Question: Would appreciate it if anyone can help me out with the problem I am having while developing the flutter app, Since I am relatively new to flutter, I am using the Expanded(parent) widget under which I am using multiple widgets, & Click on of the widget I am showing alert dialog which has text input, but when someone focuses on the text input I am getting this error. I am wrapping my alert dialog widget under the SingleChildScrollView widget but still getting the error.
'''
///--------Parent WIdget Code------------------------Expanded(
// flex: 1,
// child: SingleChildScrollView(
child: Container(
padding: const EdgeInsets.all(0),
// height: 100,
color: Colors.white,
child: Column(
crossAxisAlignment: CrossAxisAlignment.center,
children: [
Column(
children: [
SingleChildScrollView(
child: FutureBuilder(
future: getData(),
builder: (context, snapshot) {
return snapshot.hasData
? Column(
children: [
Container(
padding:
const EdgeInsets.fromLTRB(10, 70, 0, 10),
child: const Text("Select Shuttle ID",
style:
TextStyle(fontWeight: FontWeight.bold)),
),
Container(
padding:
const EdgeInsets.fromLTRB(20, 0, 0, 10),
child: DropdownButton<String>(
hint: const Text("Select Shuttle ID"),
value: dropdownValue,
icon: const Icon(Icons.arrow_downward),
elevation: 16,
style: const TextStyle(
color: Colors.deepPurple),
underline: Container(
height: 2,
width: 50,
color: Colors.deepPurpleAccent,
),
onChanged: (String? value) {
setState(() {
dropdownValue = value!;
print(
'Selected One: $dropdownValue');
filterData(dropdownValue);
// print(list);
});
},
items: getListData()))
],
)
: const Center(
child: CircularProgressIndicator(
strokeWidth: 3,
),
);
},
)),
Row(
children: [
Container(
// height: 10,
padding: const EdgeInsets.fromLTRB(70, 50, 10, 0),
child: Wrap(children: [
InkWell(
child: Column(
mainAxisSize: MainAxisSize.min,
children: [
Container(
width: 50,
height: 50,
child: Image.asset(
'assets/images/home-page.png'),
),
const SizedBox(
height: 10,
),
const Text(
'Home',
style: TextStyle(
color: Colors.black,
fontWeight: FontWeight.bold),
),
],
),
onTap: () {
GetHome(context);
},
),
])),
Container(
padding: const EdgeInsets.fromLTRB(30, 70, 10, 10),
child: Column(
children: [
Container(
child: BatteryIndicator(
batteryFromPhone: false,
batteryLevel: batteryLevel,
style: BatteryIndicatorStyle.values[0],
colorful: true,
showPercentNum: true,
mainColor: Colors.blue,
size: 25.0,
ratio: 4.0,
showPercentSlide: true,
),
),
const SizedBox(
height: 25,
),
const Text(
'Battery',
style: TextStyle(fontWeight: FontWeight.bold),
)
],
))
],
),
Row(
children: [
Container(
height: 10,
)
],
),
Row(
children: [
Container(
// height: 10,
padding: const EdgeInsets.fromLTRB(40, 50, 10, 0),
child: Wrap(children: [
InkWell(
child: Column(
mainAxisSize: MainAxisSize.min,
children: [
Container(
width: 50,
height: 50,
child: Image.asset(
'assets/images/inventory.png'),
),
const SizedBox(
height: 10,
),
const Text(
'Inventory Check',
style: TextStyle(
color: Colors.black,
fontWeight: FontWeight.bold),
)
],
),
onTap: () {
GetInventory(context);
},
),
])),
Container(
// height: 10,
padding: const EdgeInsets.fromLTRB(10, 50, 10, 0),
child: Wrap(children: [
InkWell(
child: Column(
mainAxisSize: MainAxisSize.min,
children: [
Container(
width: 50,
height: 50,
child:
Image.asset('assets/images/distance.png'),
),
const SizedBox(
height: 10,
),
const Text(
'Pallet Distance',
style: TextStyle(
color: Colors.black,
fontWeight: FontWeight.bold),
),
],
),
onTap: () {
EnterPalletDistance(context);
},
),
]))
],
),
Row(
children: [
Container(
height: 20,
)
],
),
Row(
children: [
Container(
// height: 100,
padding: const EdgeInsets.fromLTRB(90, 50, 10, 0),
child: Wrap(children: [
Material(
elevation: 20,
child: ElevatedButton(
child: Text('STOP'),
style: ElevatedButton.styleFrom(
primary: Colors.red,
padding: const EdgeInsets.symmetric(
horizontal: 50, vertical: 20),
textStyle: const TextStyle(
fontSize: 15, fontWeight: FontWeight.bold)),
onPressed: () {
Stop(context);
},
),
),
]),
)
],
),
],
),
],
)),
// )
);
'''

'''
///-------------------- Alert Dialog Code--------------------
EnterPalletDistance(context) {
final isSelected = CheckIfShuttleSelected(context);
// print(isSelected);
if (isSelected) {
// print("CONTEXT IS: $context");
TextEditingController palletDistanceController = TextEditingController();
showDialog(
context: context,
builder: (context) {
return AlertDialog(
// alignment: Alignment.topCenter,
// scrollable: true,
title: const Text('Enter Pallet Distance'),
content: SingleChildScrollView(
child:
// Column(
// children: <Widget>[
// child:
Container(
// height: 100,
// padding: const EdgeInsets.fromLTRB(10, 0, 10, 0),
child: TextField(
onChanged: (value) {
// print(value);
},
controller: palletDistanceController,
decoration: const InputDecoration(
border: OutlineInputBorder(),
labelText: 'Enter Distance',
),
),
// ),
// ],
),
),
actions: <Widget>[
TextButton(
style: TextButton.styleFrom(
foregroundColor: Colors.white,
backgroundColor: Colors.red,
textStyle: const TextStyle(color: Colors.white)),
child: const Text('CANCEL'),
onPressed: () {
Navigator.pop(context);
},
),
TextButton(
child: const Text('Submit'),
onPressed: () {
Navigator.pop(context);
},
style: TextButton.styleFrom(
foregroundColor: Colors.white,
backgroundColor: Colors.green),
),
],
);
})
'''
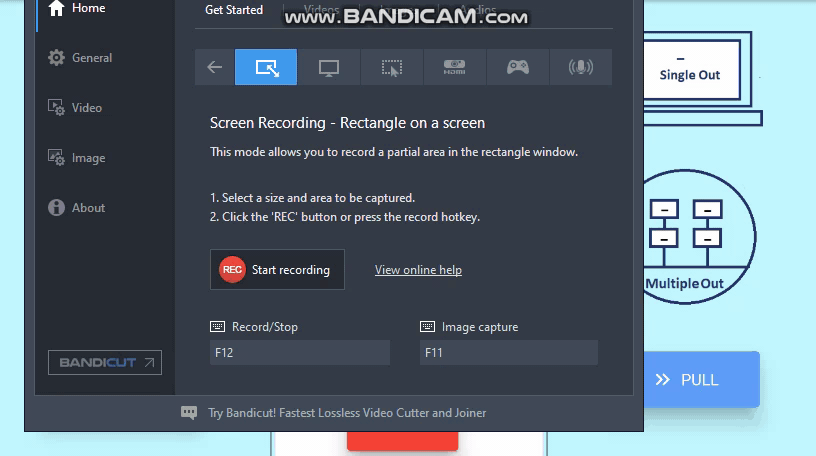
Answer: One possible Solution.
Give Scaffold this property
'''
resizeToAvoidBottomInset: false,
'''